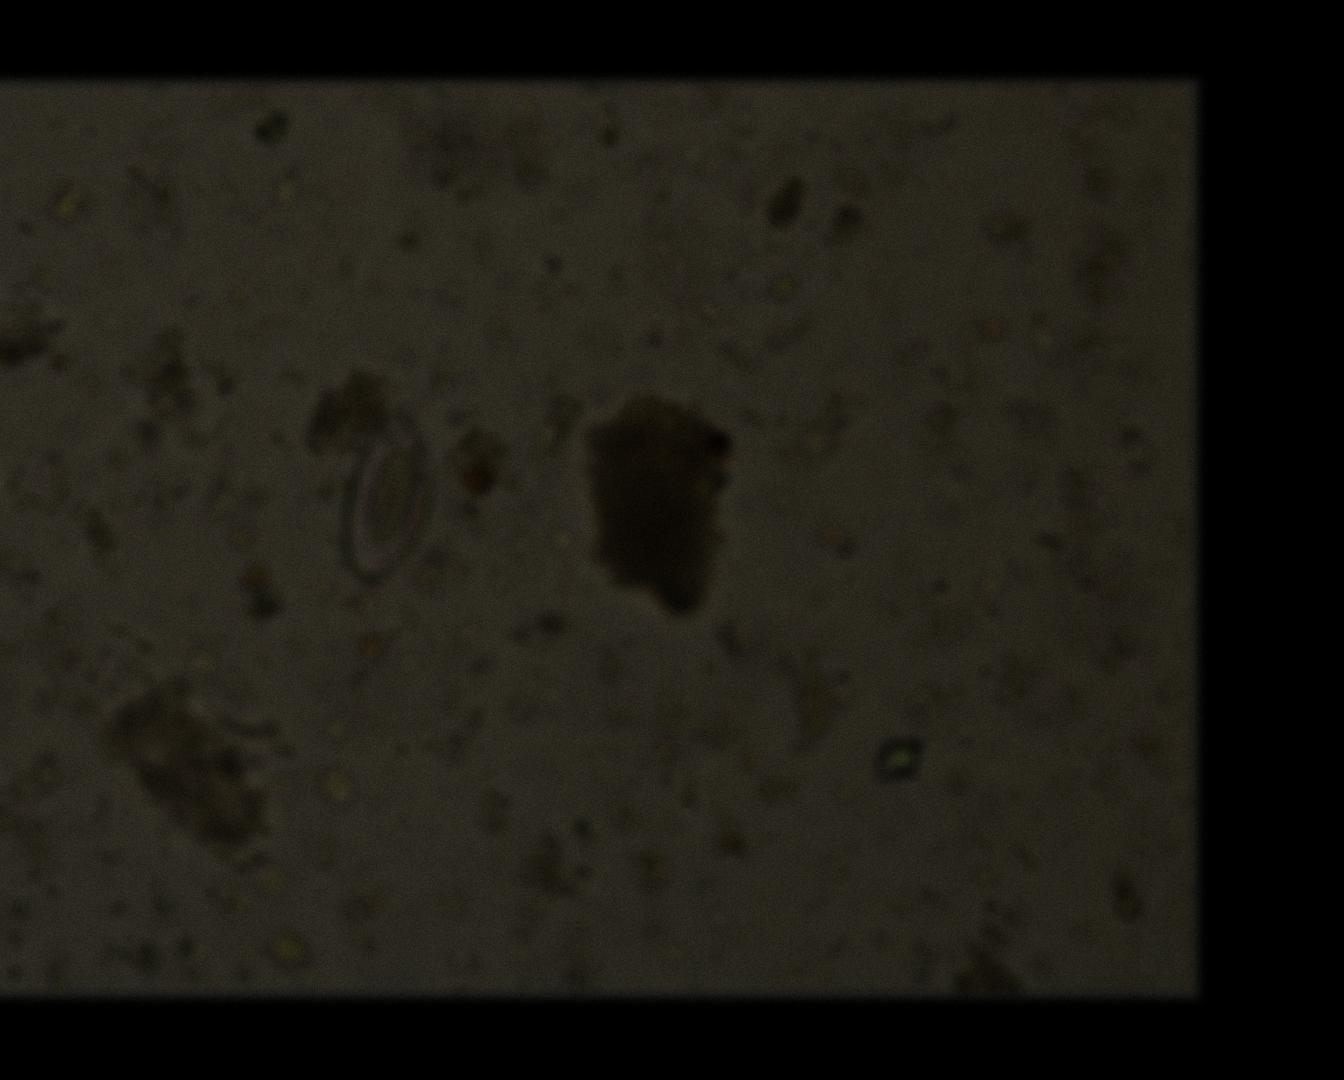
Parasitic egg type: Enterobius vermicularis